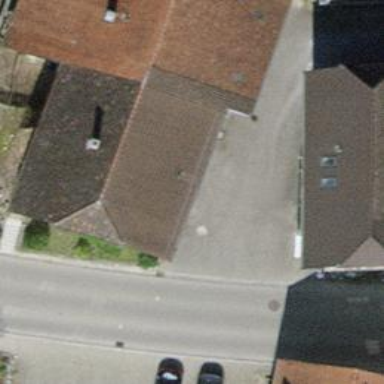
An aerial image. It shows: Farm building with half-hipped roof shape.